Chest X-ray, PA view. Patient: 26 years old, sex F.
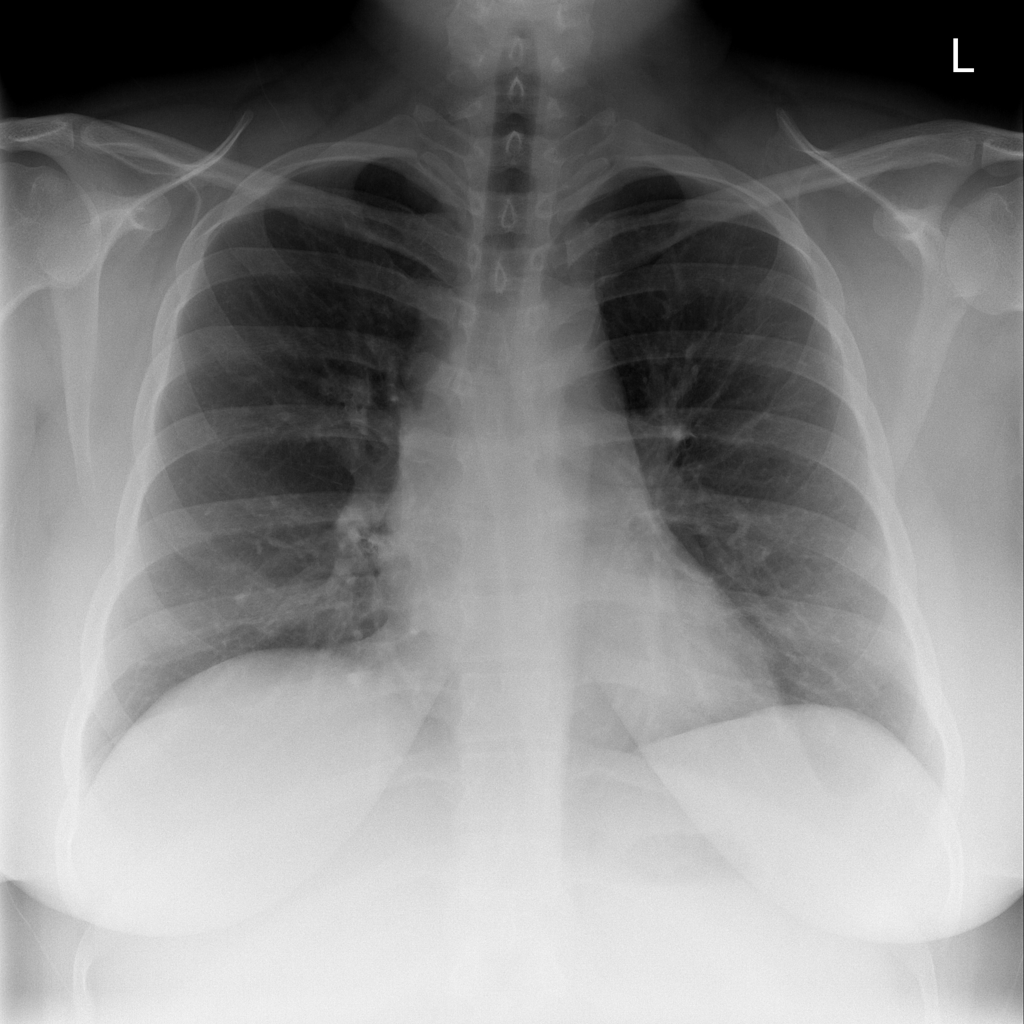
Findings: No Finding